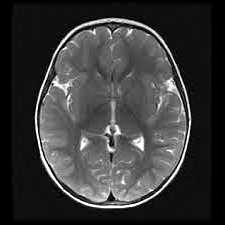
Label: notumor